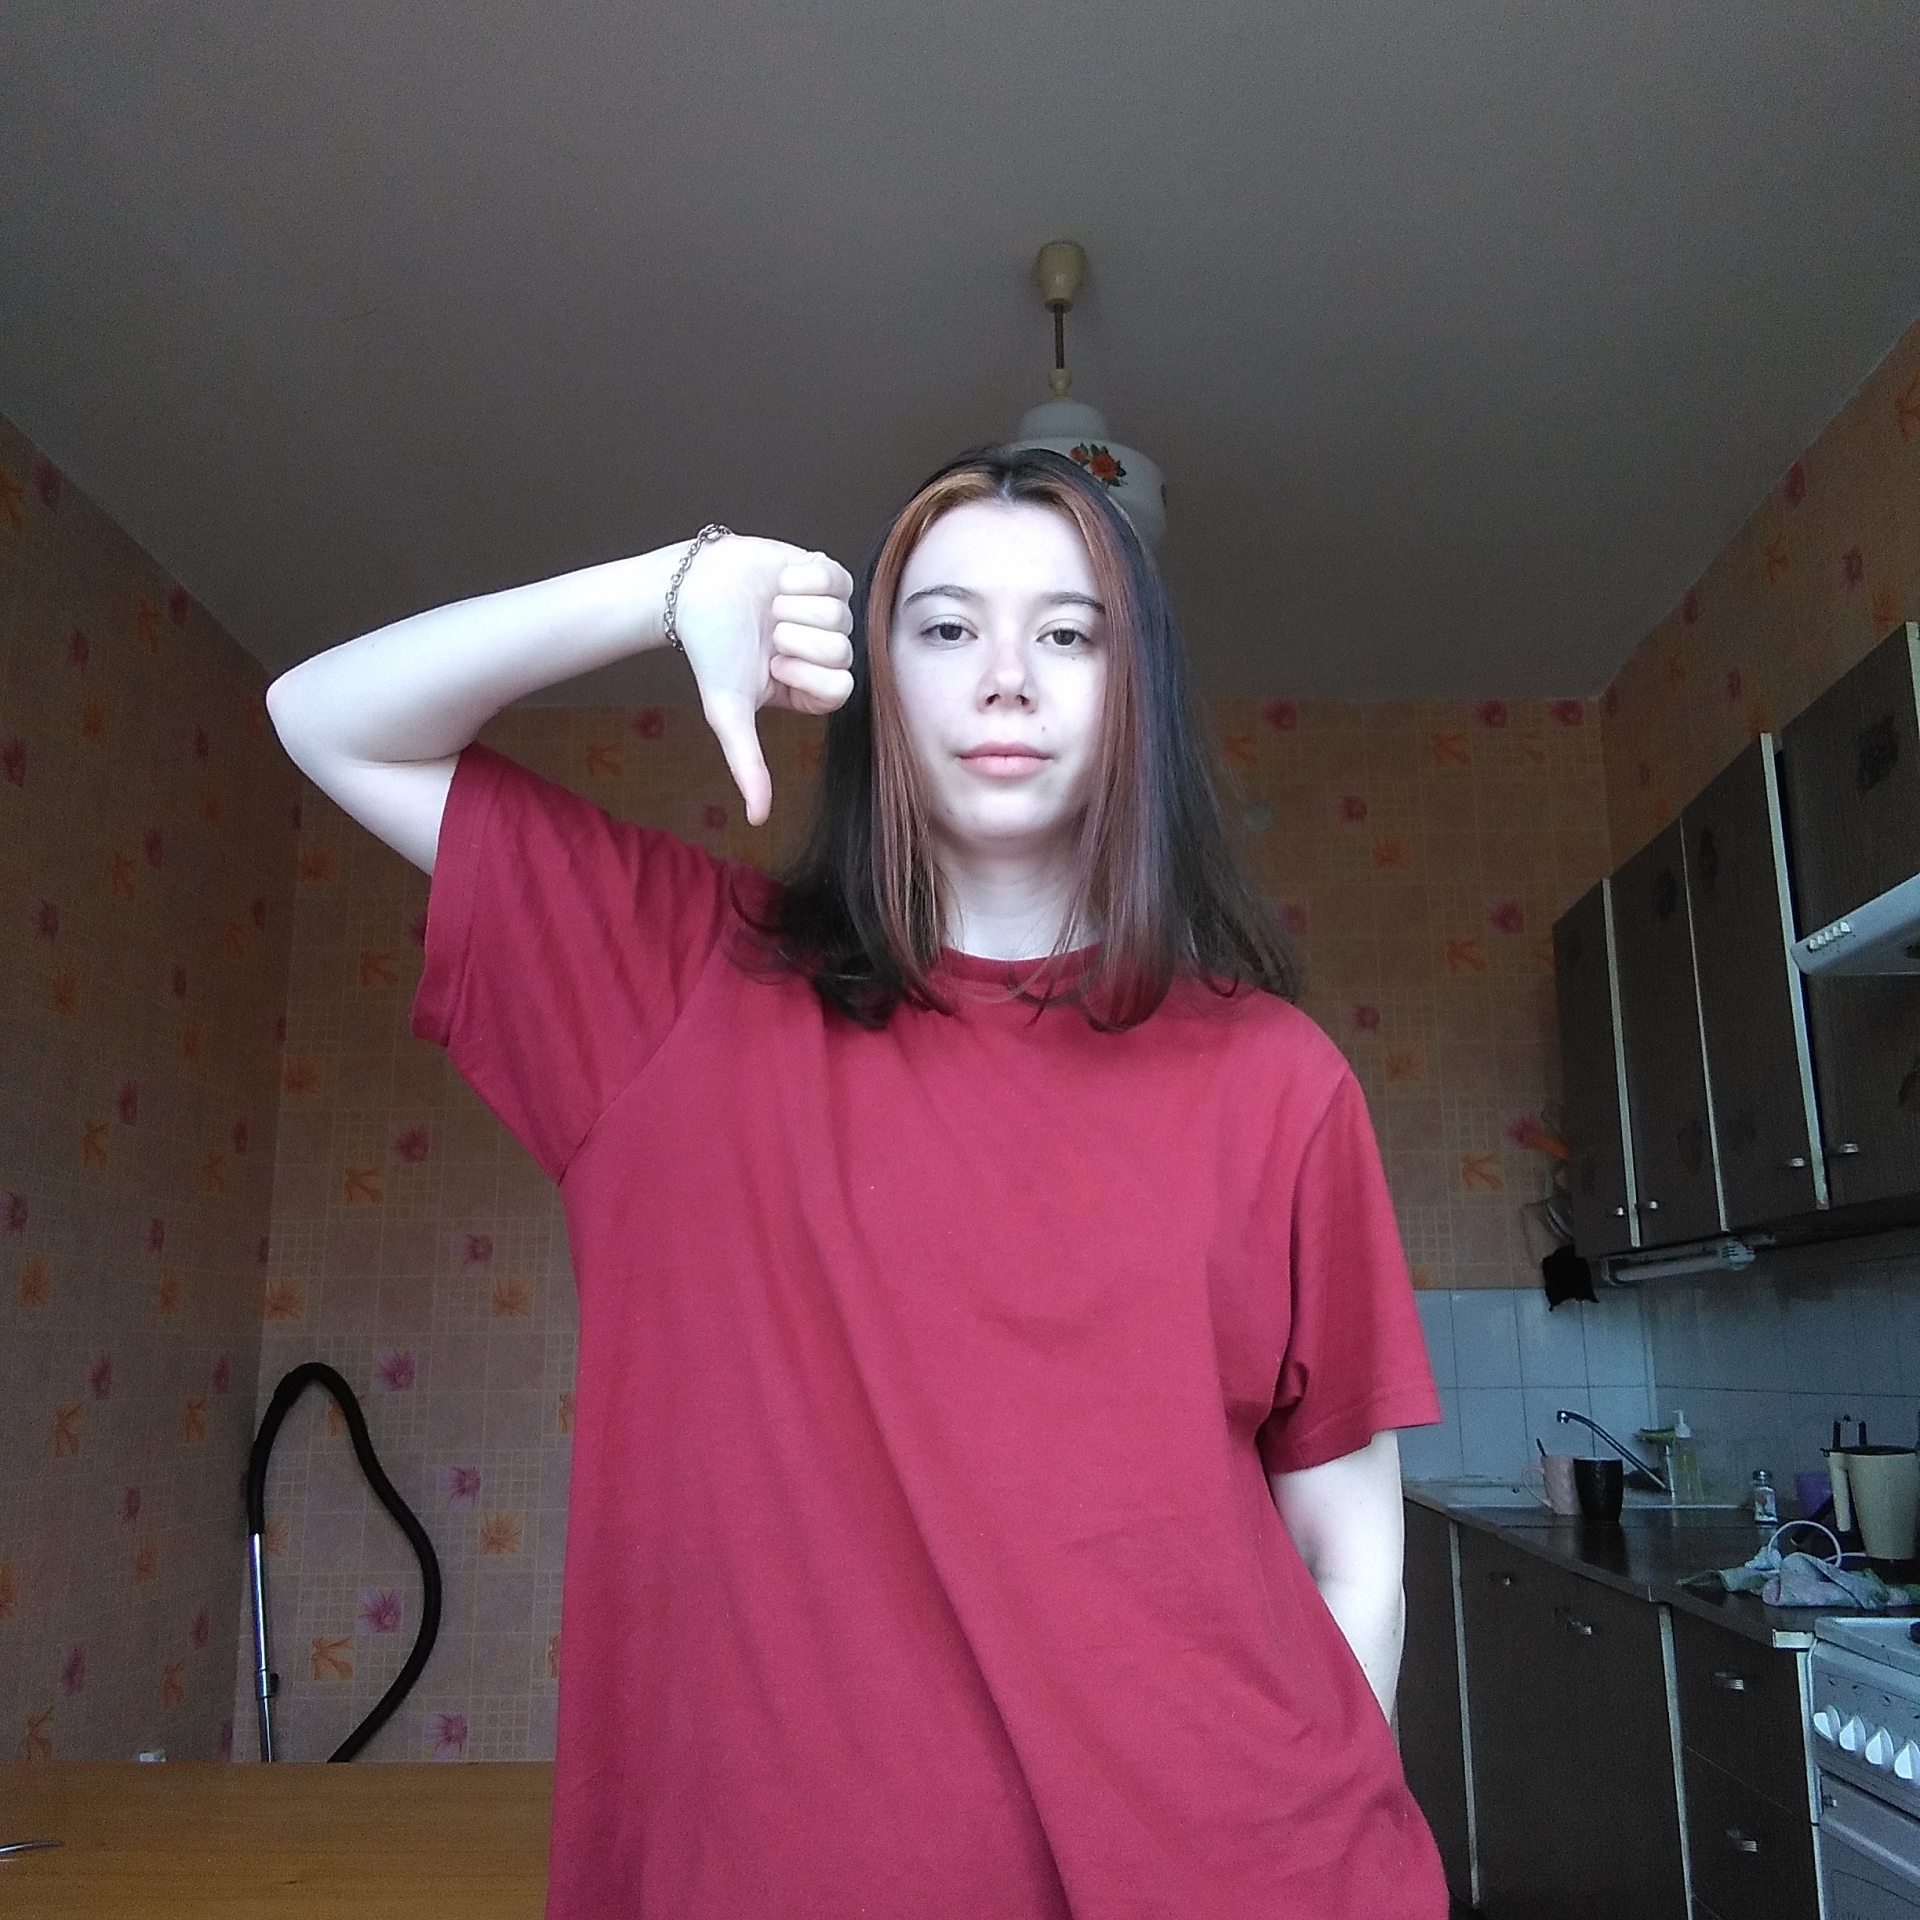
Label: noise